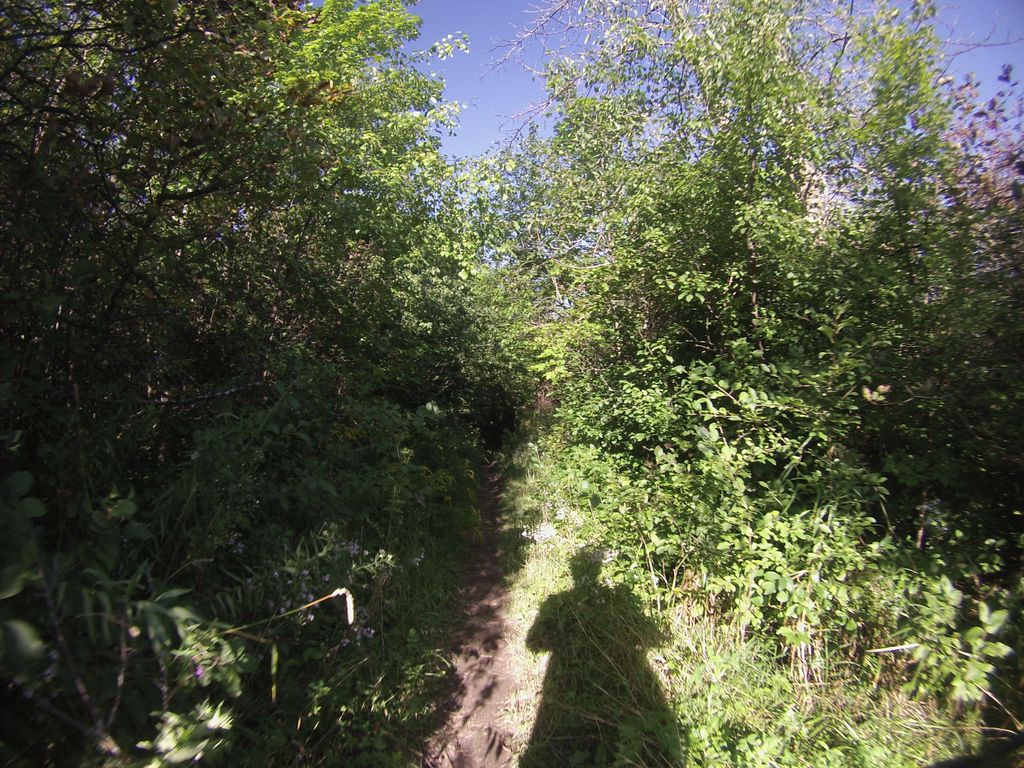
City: ottawa-gatineau